Question: I have been working on a NSStatusItem user agent that adds a NSView subclass as a subview of NSStatusItem.button to provide animated icons.
When left clicking on the icon, there is a noticeable opaque border around the view.
The view subclass's init reads:
'''
- (instancetype)initWithFrame:(NSRect )rect
{
self = [super initWithFrame:rect];
if ( self ) {
self.wantsLayer = YES;
self.layer.opaque = NO;
[self.layer addSublayer:self.background];
[self.layer addSublayer:self.foreground];
[self.layer addSublayer:self.symbol];
}
return self;
}
'''
The view, StatusView, is added by a controller to the NSStatusBarItem's button:
'''
self.statusItem.highlightMode = YES;
[self.statusItem.button addSubview:self.statusView];
'''
Here is what it looked like after a left mouse down:

Not really the polished look I was hoping for.
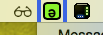
Answer: I spent a lot of time reading the documentation trying to figure out how get rid of that border. I checked for opacity in my view, layer and sublayers. I set background colors to clear. I messed with alpha. I re-wrote my view without layers. Nothing could get rid of that opaque bound and I was about ready to throw in the towel and provide my content via a NSImage with setTemplate:YES.
As a last ditch effort to understand what was happening, I wrote a short method to traverse the view's hierarchy looking for the view that was opaque:
'''
- (void)displayViewInfo:(NSView *)view
{
NSLog(@"view %@ isOpaque %d, vibrancy %d super %@",
view,view.isOpaque,view.allowsVibrancy, view.superview);
for (NSView *v in view.subviews){
[self displayViewInfo:v];
}
}
'''
I found the property while poring over the documentation for NSView and figured that might be a good place to start looking.
Called from my NSView subclass's drawLayer:inContext: method thusly.
'''
[self displayViewInfo:self.opaqueAncestor];
'''
The output (with timestamp info trimmed) looked like :
'''
view <NSNextStepFrame: 0x610000181380> isOpaque 1, vibrancy 0 super (null)
view <NSVisualEffectView: 0x1006023e0> isOpaque 0, vibrancy 1 super <NSNextStepFrame: 0x610000181380>
view <NSStatusBarButton: 0x600000161bc0> isOpaque 0, vibrancy 1 super <NSVisualEffectView: 0x1006023e0>
view <StatusView: 0x6000001a02a0> isOpaque 0, vibrancy 0 super <NSStatusBarButton: 0x600000161bc0>
'''
The opaqueAncestor of StatusView turned out to be the root view for the hierarchy and all the subviews were reporting not opaque. I added the allowVibrancy check after a few mutations of the method. I found it interesting that the superviews of StatusView were allowing vibrancy and my view was not. The documentation on the property <URL> was vaguely promising, so I added this to my view:
'''
- (BOOL)allowVibrancy { return YES; }
'''
The result speaks for itself:

Hopefully this tale of woe and redemption will save somebody some time; it sure had me baffled.